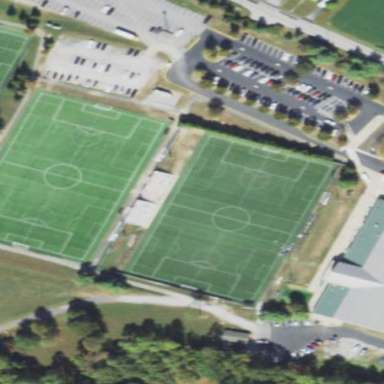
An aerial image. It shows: Soccer pitch for outdoor sports and leisure activities.